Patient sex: F
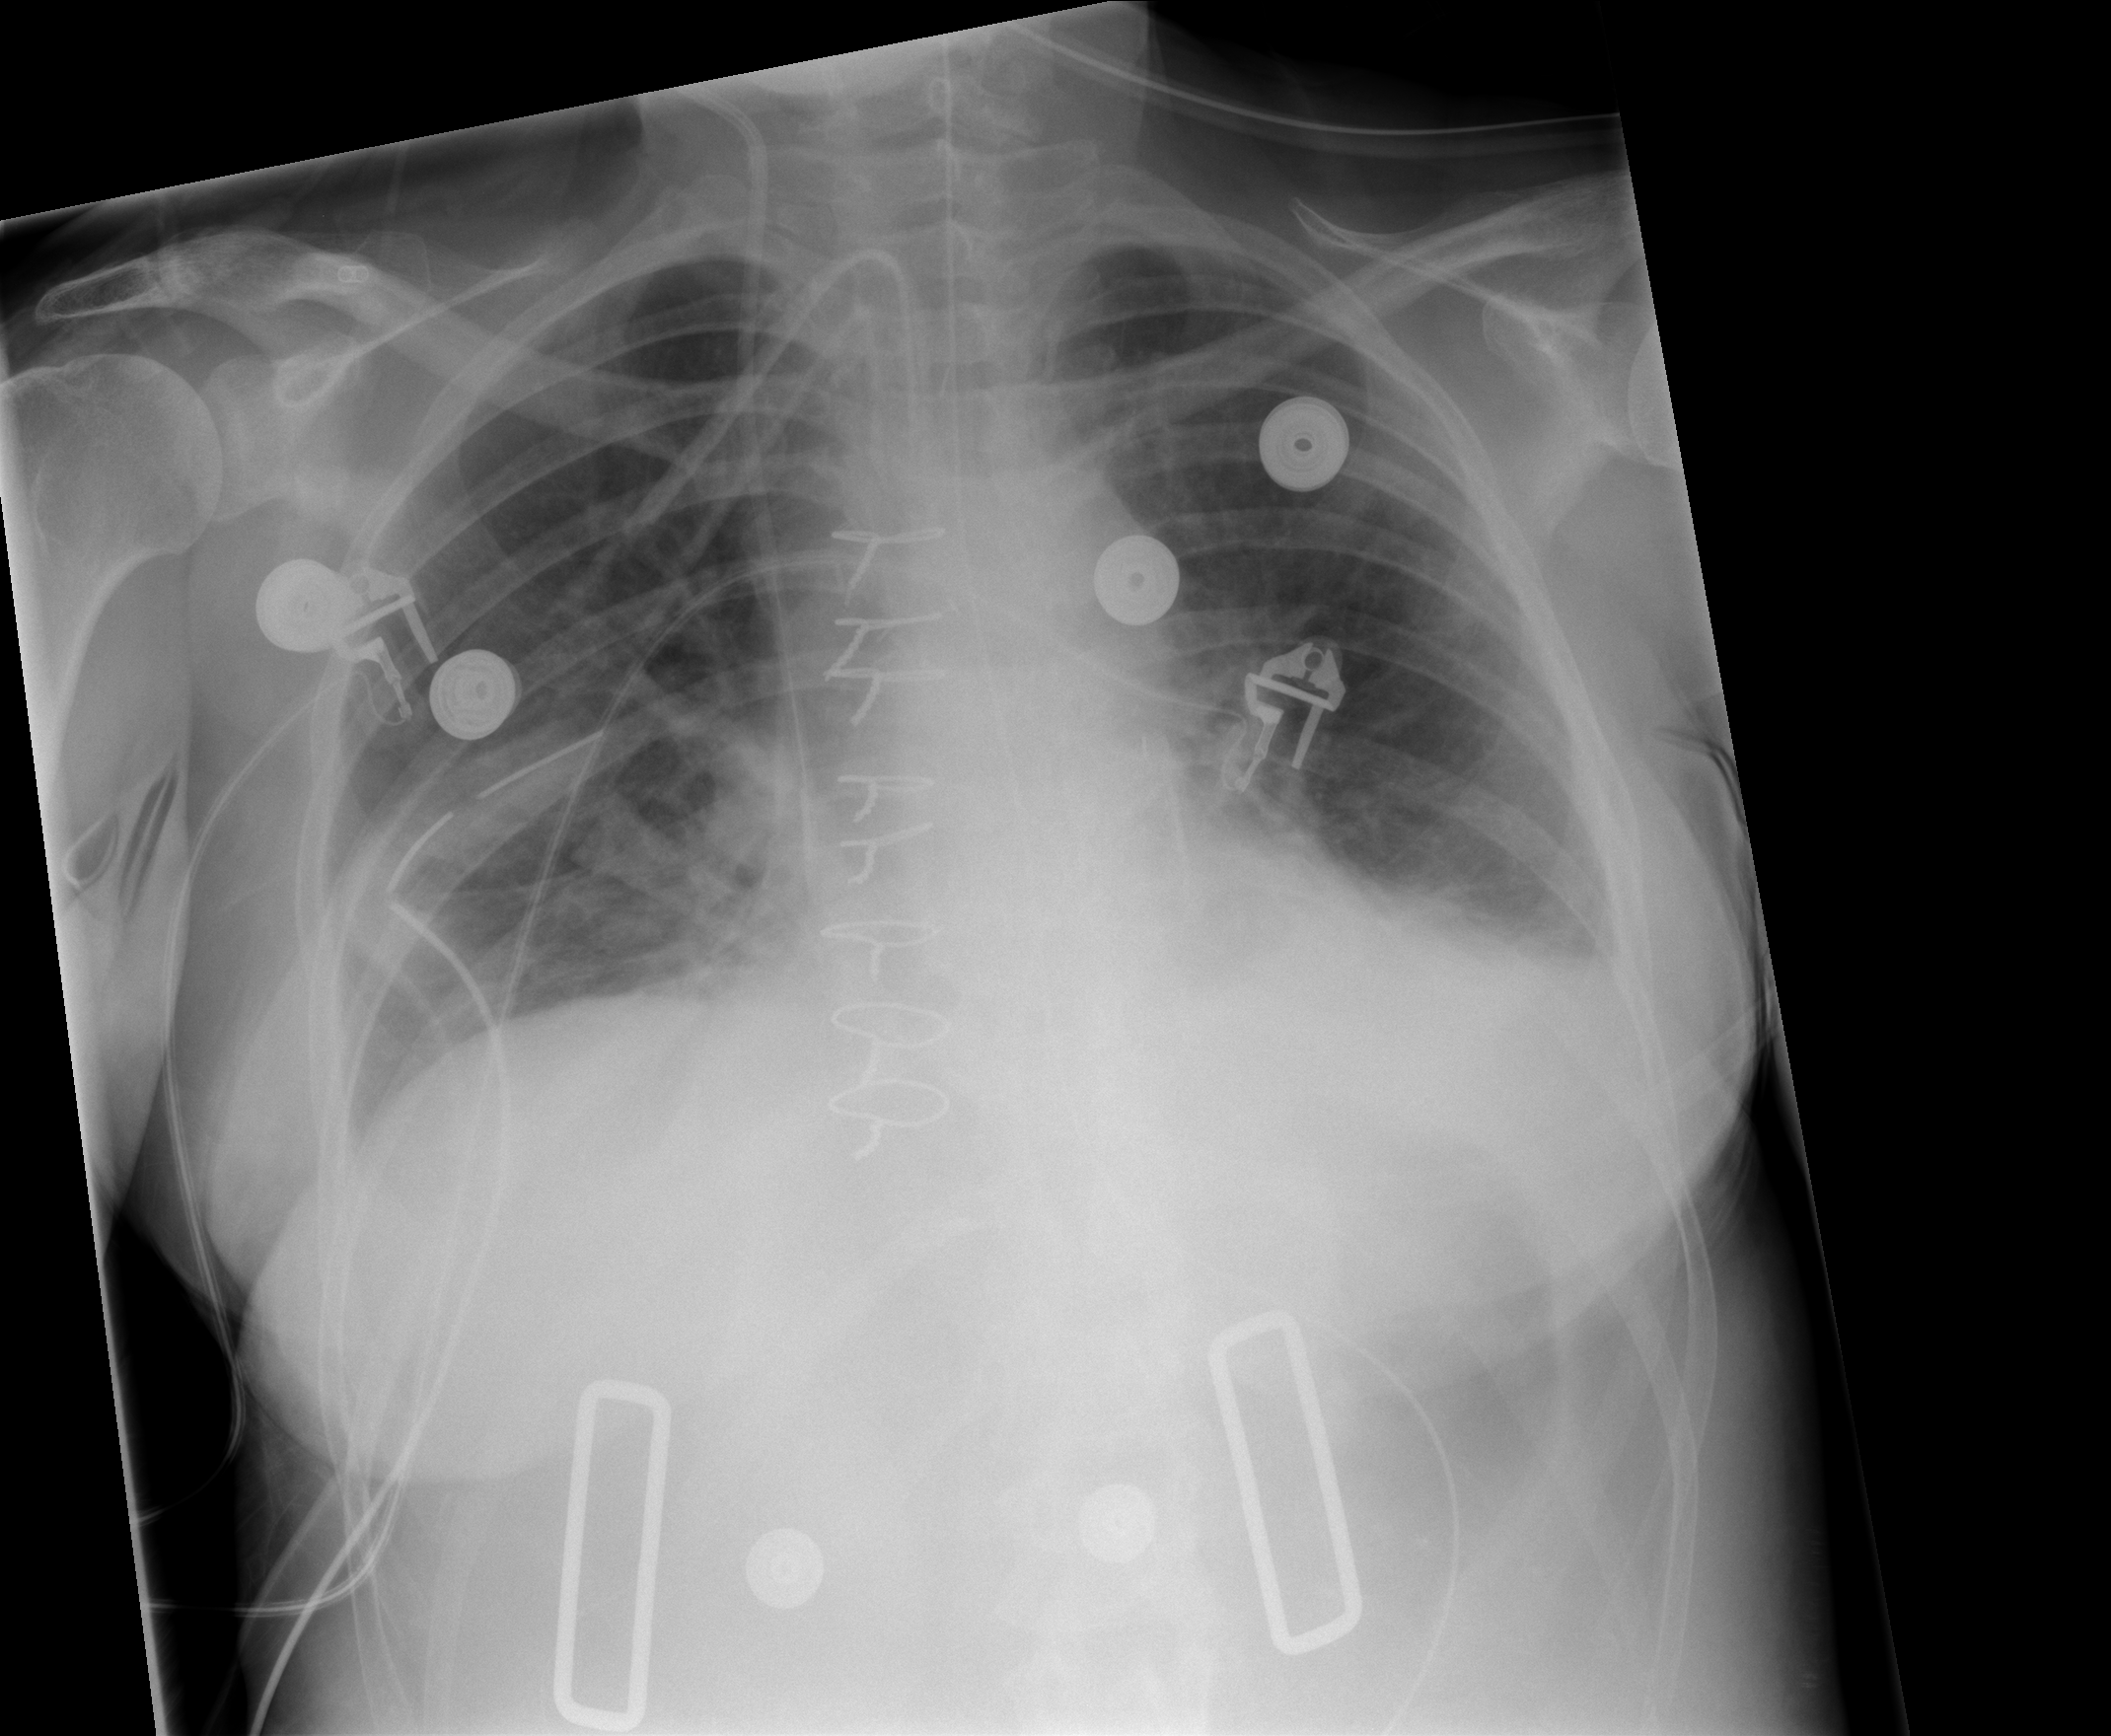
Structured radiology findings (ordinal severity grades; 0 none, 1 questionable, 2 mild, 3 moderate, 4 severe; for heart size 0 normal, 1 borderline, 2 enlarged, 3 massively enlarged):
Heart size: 0
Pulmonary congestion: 0
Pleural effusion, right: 1
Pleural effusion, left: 2
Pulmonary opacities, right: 1
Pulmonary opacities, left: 0
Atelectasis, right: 2
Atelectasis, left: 2